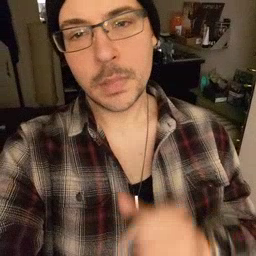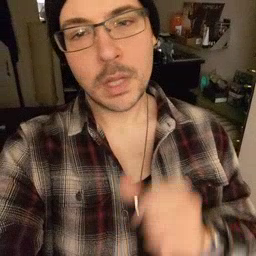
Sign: cereal